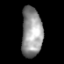
Tissue: prostate
Cell type: T cells
Senescence score: 0.7051
Nuclear area (px): 1012
Mean DAPI intensity: 148.749